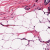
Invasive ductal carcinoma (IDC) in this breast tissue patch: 0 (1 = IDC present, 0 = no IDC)